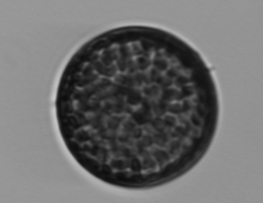
Label: Coscinodiscus